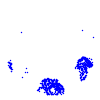
Particle: pion